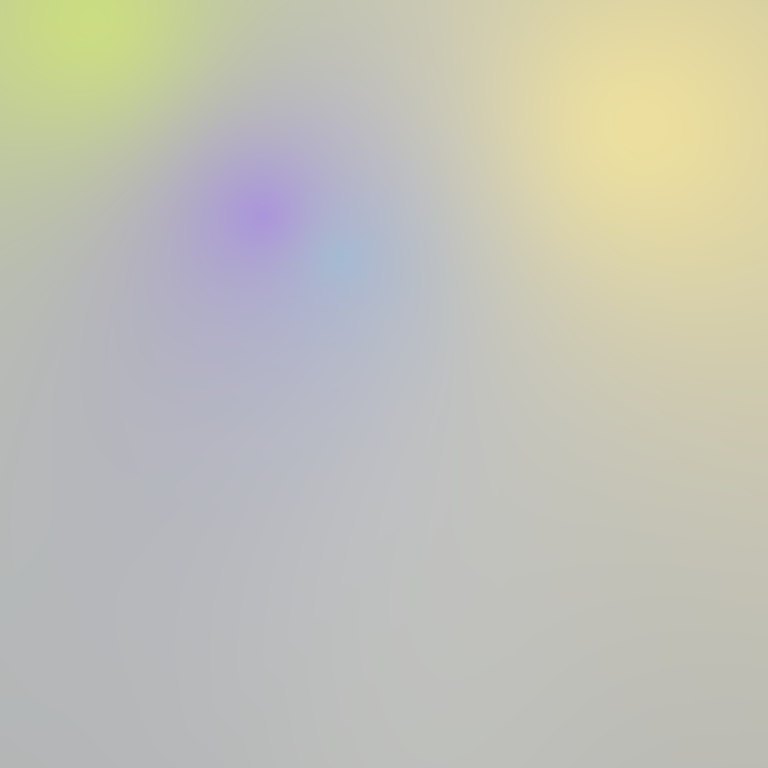
Abstract light effect, smooth gradient from soft lavender to pale yellow, serene atmosphere, diffuse glow, no room, no furniture, no objects.